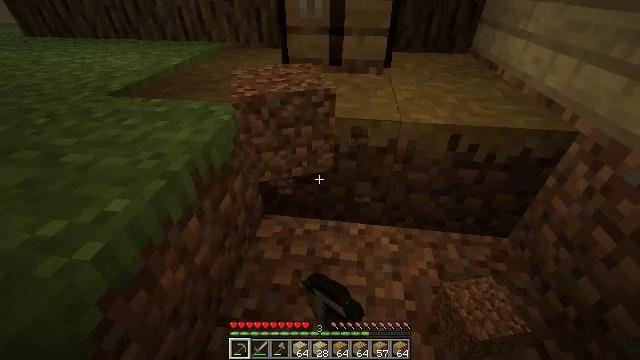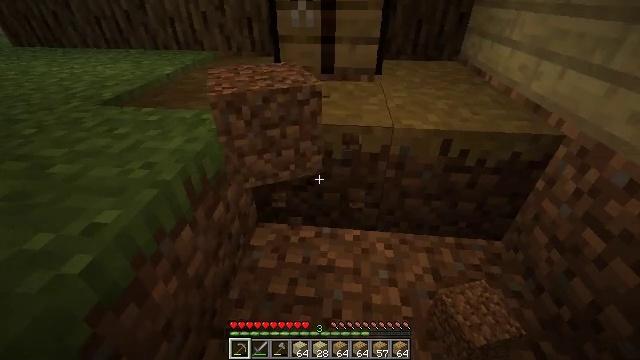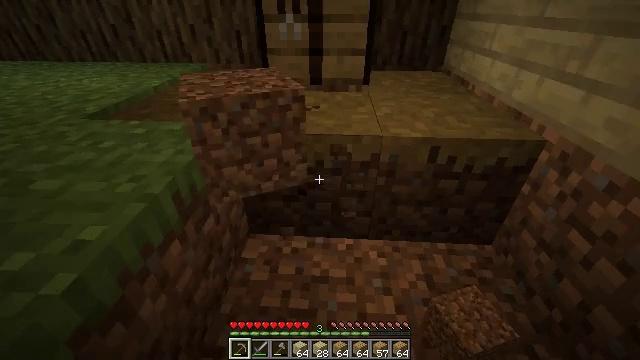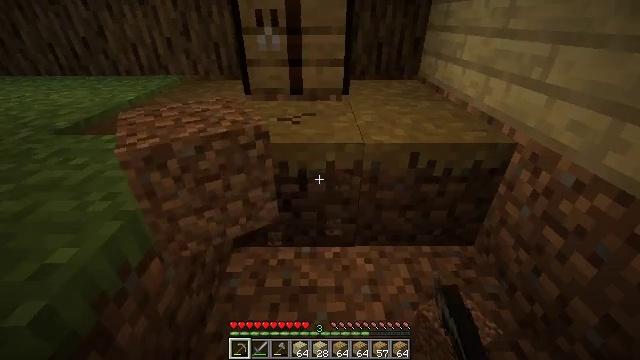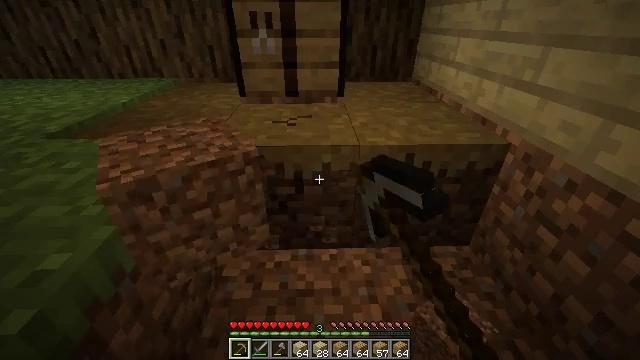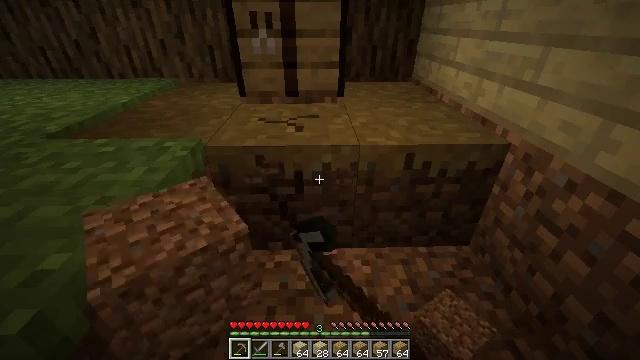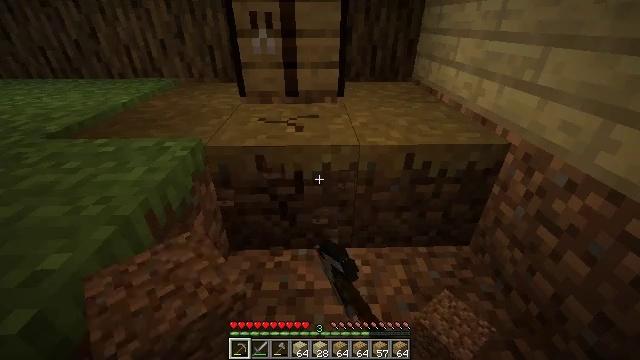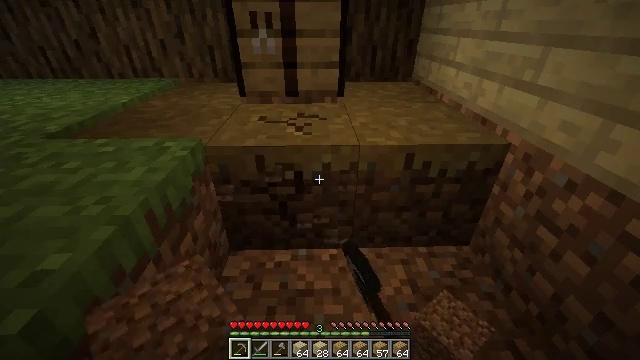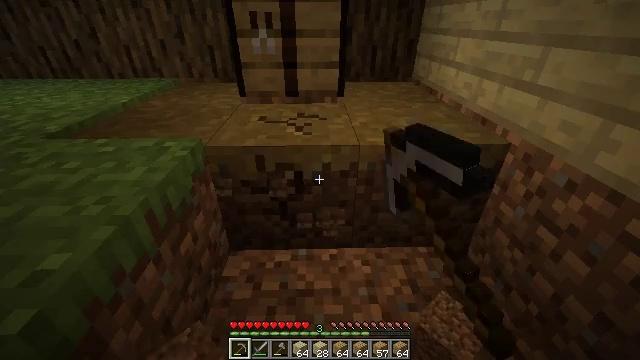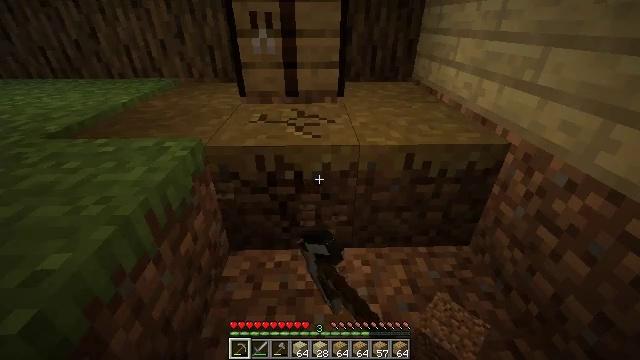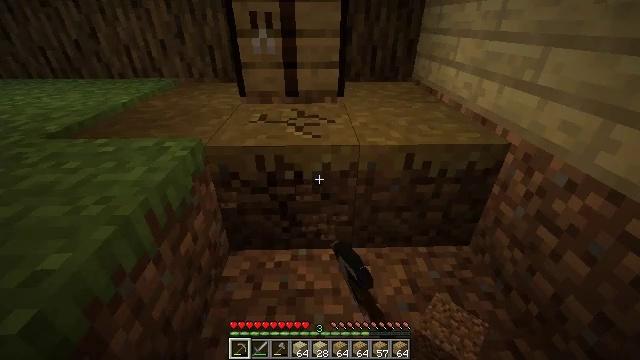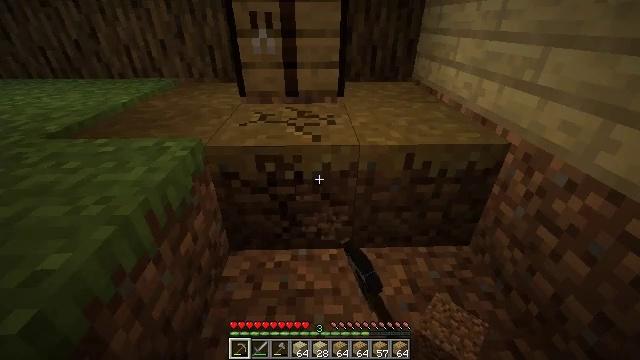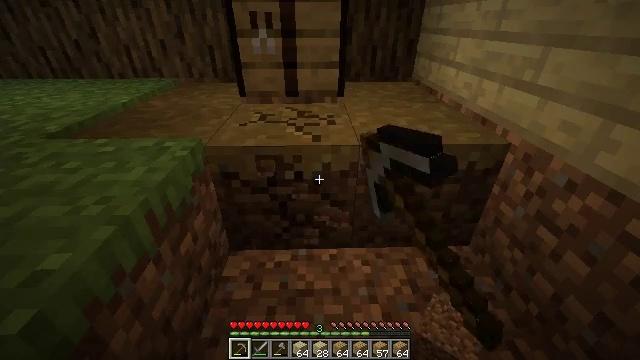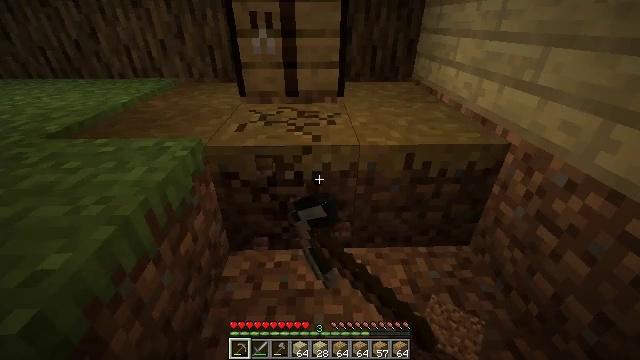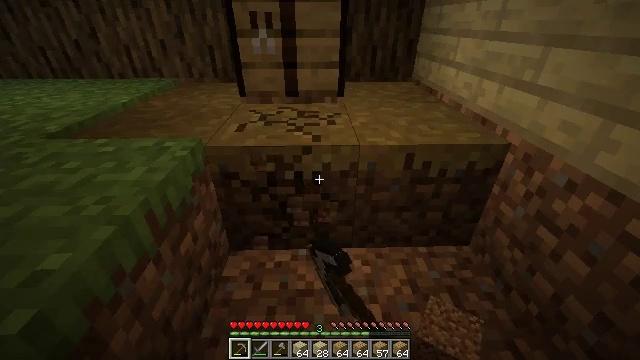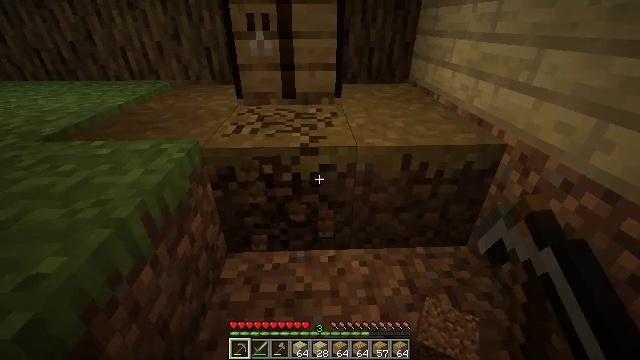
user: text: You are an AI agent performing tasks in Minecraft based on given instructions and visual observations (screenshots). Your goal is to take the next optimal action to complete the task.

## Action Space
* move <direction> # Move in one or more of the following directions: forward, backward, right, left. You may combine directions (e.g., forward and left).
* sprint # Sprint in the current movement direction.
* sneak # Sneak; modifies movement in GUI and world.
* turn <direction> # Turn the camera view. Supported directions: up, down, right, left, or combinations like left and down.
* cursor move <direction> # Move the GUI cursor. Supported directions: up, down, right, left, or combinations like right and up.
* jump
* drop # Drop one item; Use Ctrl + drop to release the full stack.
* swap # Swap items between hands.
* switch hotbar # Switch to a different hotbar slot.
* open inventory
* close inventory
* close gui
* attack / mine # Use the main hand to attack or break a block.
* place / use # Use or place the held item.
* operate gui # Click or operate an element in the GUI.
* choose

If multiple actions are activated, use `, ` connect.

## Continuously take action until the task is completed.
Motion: motion action
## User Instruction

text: Remove the grass path from the ground.
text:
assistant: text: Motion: turn right and up, attack / mine
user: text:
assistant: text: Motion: turn right and up, attack / mine
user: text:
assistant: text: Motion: turn right and up, attack / mine
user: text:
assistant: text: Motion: turn right, attack / mine
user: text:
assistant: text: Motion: attack / mine
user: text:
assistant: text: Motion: attack / mine
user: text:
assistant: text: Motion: attack / mine
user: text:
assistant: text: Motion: attack / mine
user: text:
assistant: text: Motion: attack / mine
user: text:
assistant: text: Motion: attack / mine
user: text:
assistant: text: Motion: attack / mine
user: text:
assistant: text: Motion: attack / mine
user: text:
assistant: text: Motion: attack / mine
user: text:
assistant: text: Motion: attack / mine
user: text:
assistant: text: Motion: attack / mine
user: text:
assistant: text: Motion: turn right, attack / mine
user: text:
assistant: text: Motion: turn right, attack / mine
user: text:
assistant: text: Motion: turn right, attack / mine
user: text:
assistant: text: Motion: turn right, attack / mine
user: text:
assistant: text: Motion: attack / mine
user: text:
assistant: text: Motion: turn right, attack / mine
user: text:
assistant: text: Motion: turn right, attack / mine
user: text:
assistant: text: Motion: turn right, attack / mine
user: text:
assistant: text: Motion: attack / mine
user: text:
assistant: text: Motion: attack / mine
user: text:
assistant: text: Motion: attack / mine
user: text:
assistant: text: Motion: attack / mine
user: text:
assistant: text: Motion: attack / mine
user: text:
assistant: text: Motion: attack / mine
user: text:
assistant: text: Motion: attack / mine